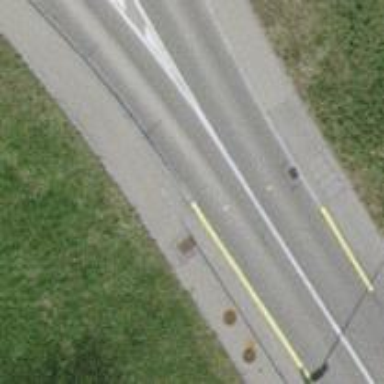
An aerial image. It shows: Tertiary road with asphalt surface. The road has cycle lane on the left side.